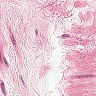
Metastatic tissue present: no